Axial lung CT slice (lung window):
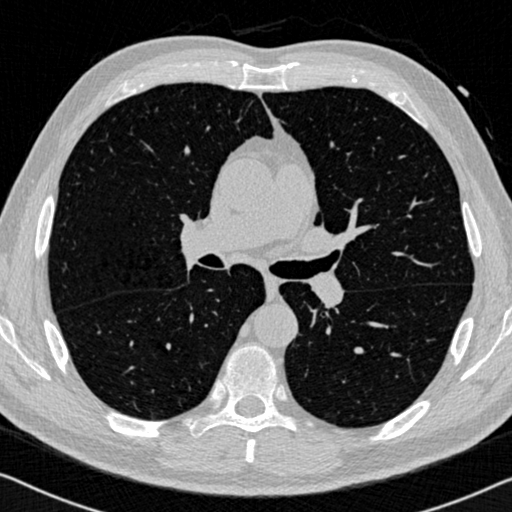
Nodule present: no